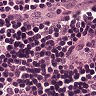
Metastatic tissue present: no